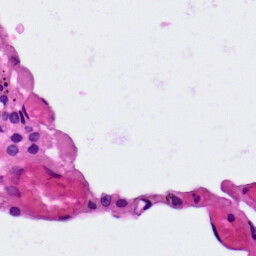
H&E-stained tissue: Lung